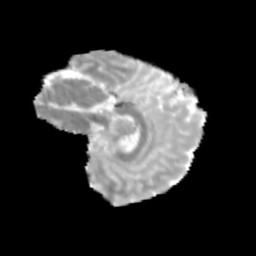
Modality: MD
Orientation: sagittal
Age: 11
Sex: male
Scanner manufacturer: siemens
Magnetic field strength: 3 T
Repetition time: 3.8 s
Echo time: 0.07 s